Question: Code:
'''
Bukkit.getServer().broadcastMessage("Check " + ChatColor.stripColor(i));
Bukkit.getServer().broadcastMessage("That it starts with " + ChatColor.stripColor(ChatColor.translateAlternateColorCodes('&', GUIShop.instance.getConfig().getString("Messages." + type + "Label"))));
Bukkit.getServer().broadcastMessage(ChatColor.stripColor(i).startsWith(ChatColor.stripColor(ChatColor.translateAlternateColorCodes('&', GUIShop.instance.getConfig().getString("Messages." + type + "Label")))) + "");
'''
And image of it returning false instead of true:

Could me being stupid.. Not sure
EDIT1: Ok so thanks to eckes he pointed out that I was being stupid.. How would I check if "Buy: 50.0" started with "Buy: Price". Like if up to %price%
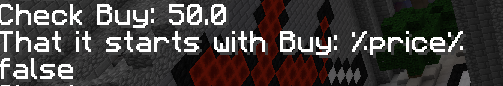
Answer: False is correct, "'Buy: 50.0'" does not start with "'Buy: %price%'". And you should really not mix color logic with translation logic with business logic.
Make your code readable, it often helps to find the problem yourself.
If you want to remove %price% you could use:
'''
String check = ChatColor.stripColor(i);
String pattern = ChatColor.stripColor(ChatColor.translateAlternateColorCodes('&',
GUIShop.instance.getConfig().getString("Messages." + type + "Label")));
pattern = pattern.replace(" %price%", "");
boolean isBuy = check.startsWith(pattern);
'''
I cant make it much more readable without more background details.